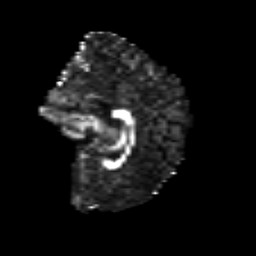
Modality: FA
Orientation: sagittal
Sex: male
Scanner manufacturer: siemens
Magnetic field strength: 3 T
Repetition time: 5 s
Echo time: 0.071 s